Question: I have some tweets which are being pulled in on my website, each tweet length is different, but I want to make sure they get displayed on one line all the time.
This is how they should appear:

However, if the twitter length exceeds so many words it falls on to the next line and messes with the design.
My question here is to give this string or div? (Excuse my poor understanding) a max length? Then possibly if we reach the max string length to add a ellipsis (...) to the end of the string.
The idea in my head is something like if #div > 120 then shorten the string to 120 and add (...). Could someone help me make that happen? Not sure if javascript/jQuery is the way to go here? Thank you!
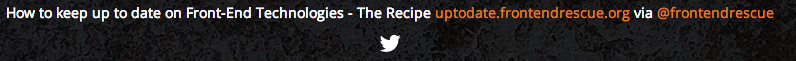
Answer: You can simply use CSS to do that without moving into any computations either in JS or jQuery.
Define a fixed width to the div element where you want to display your tweet and apply css class Ellipsis to that element:
'''
.Ellipsis
{
white-space: nowrap;
overflow: hidden;
text-overflow: ellipsis;
}
'''
Hope that helps